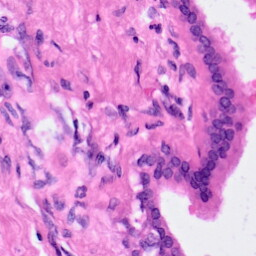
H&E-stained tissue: Pancreatic